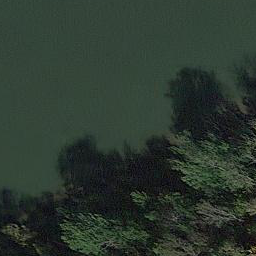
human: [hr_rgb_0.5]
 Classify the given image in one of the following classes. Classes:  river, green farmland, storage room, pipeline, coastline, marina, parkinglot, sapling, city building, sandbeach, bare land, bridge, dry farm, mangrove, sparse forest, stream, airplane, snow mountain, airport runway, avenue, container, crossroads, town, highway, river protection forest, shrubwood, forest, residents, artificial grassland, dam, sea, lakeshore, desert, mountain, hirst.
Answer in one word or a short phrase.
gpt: river protection forest